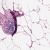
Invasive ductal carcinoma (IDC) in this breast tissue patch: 0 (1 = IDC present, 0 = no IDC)